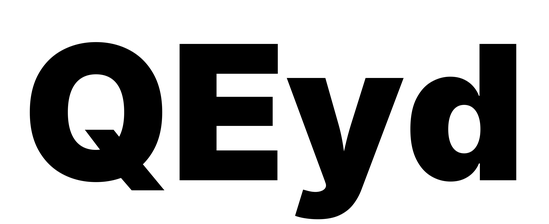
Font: Inter_Black